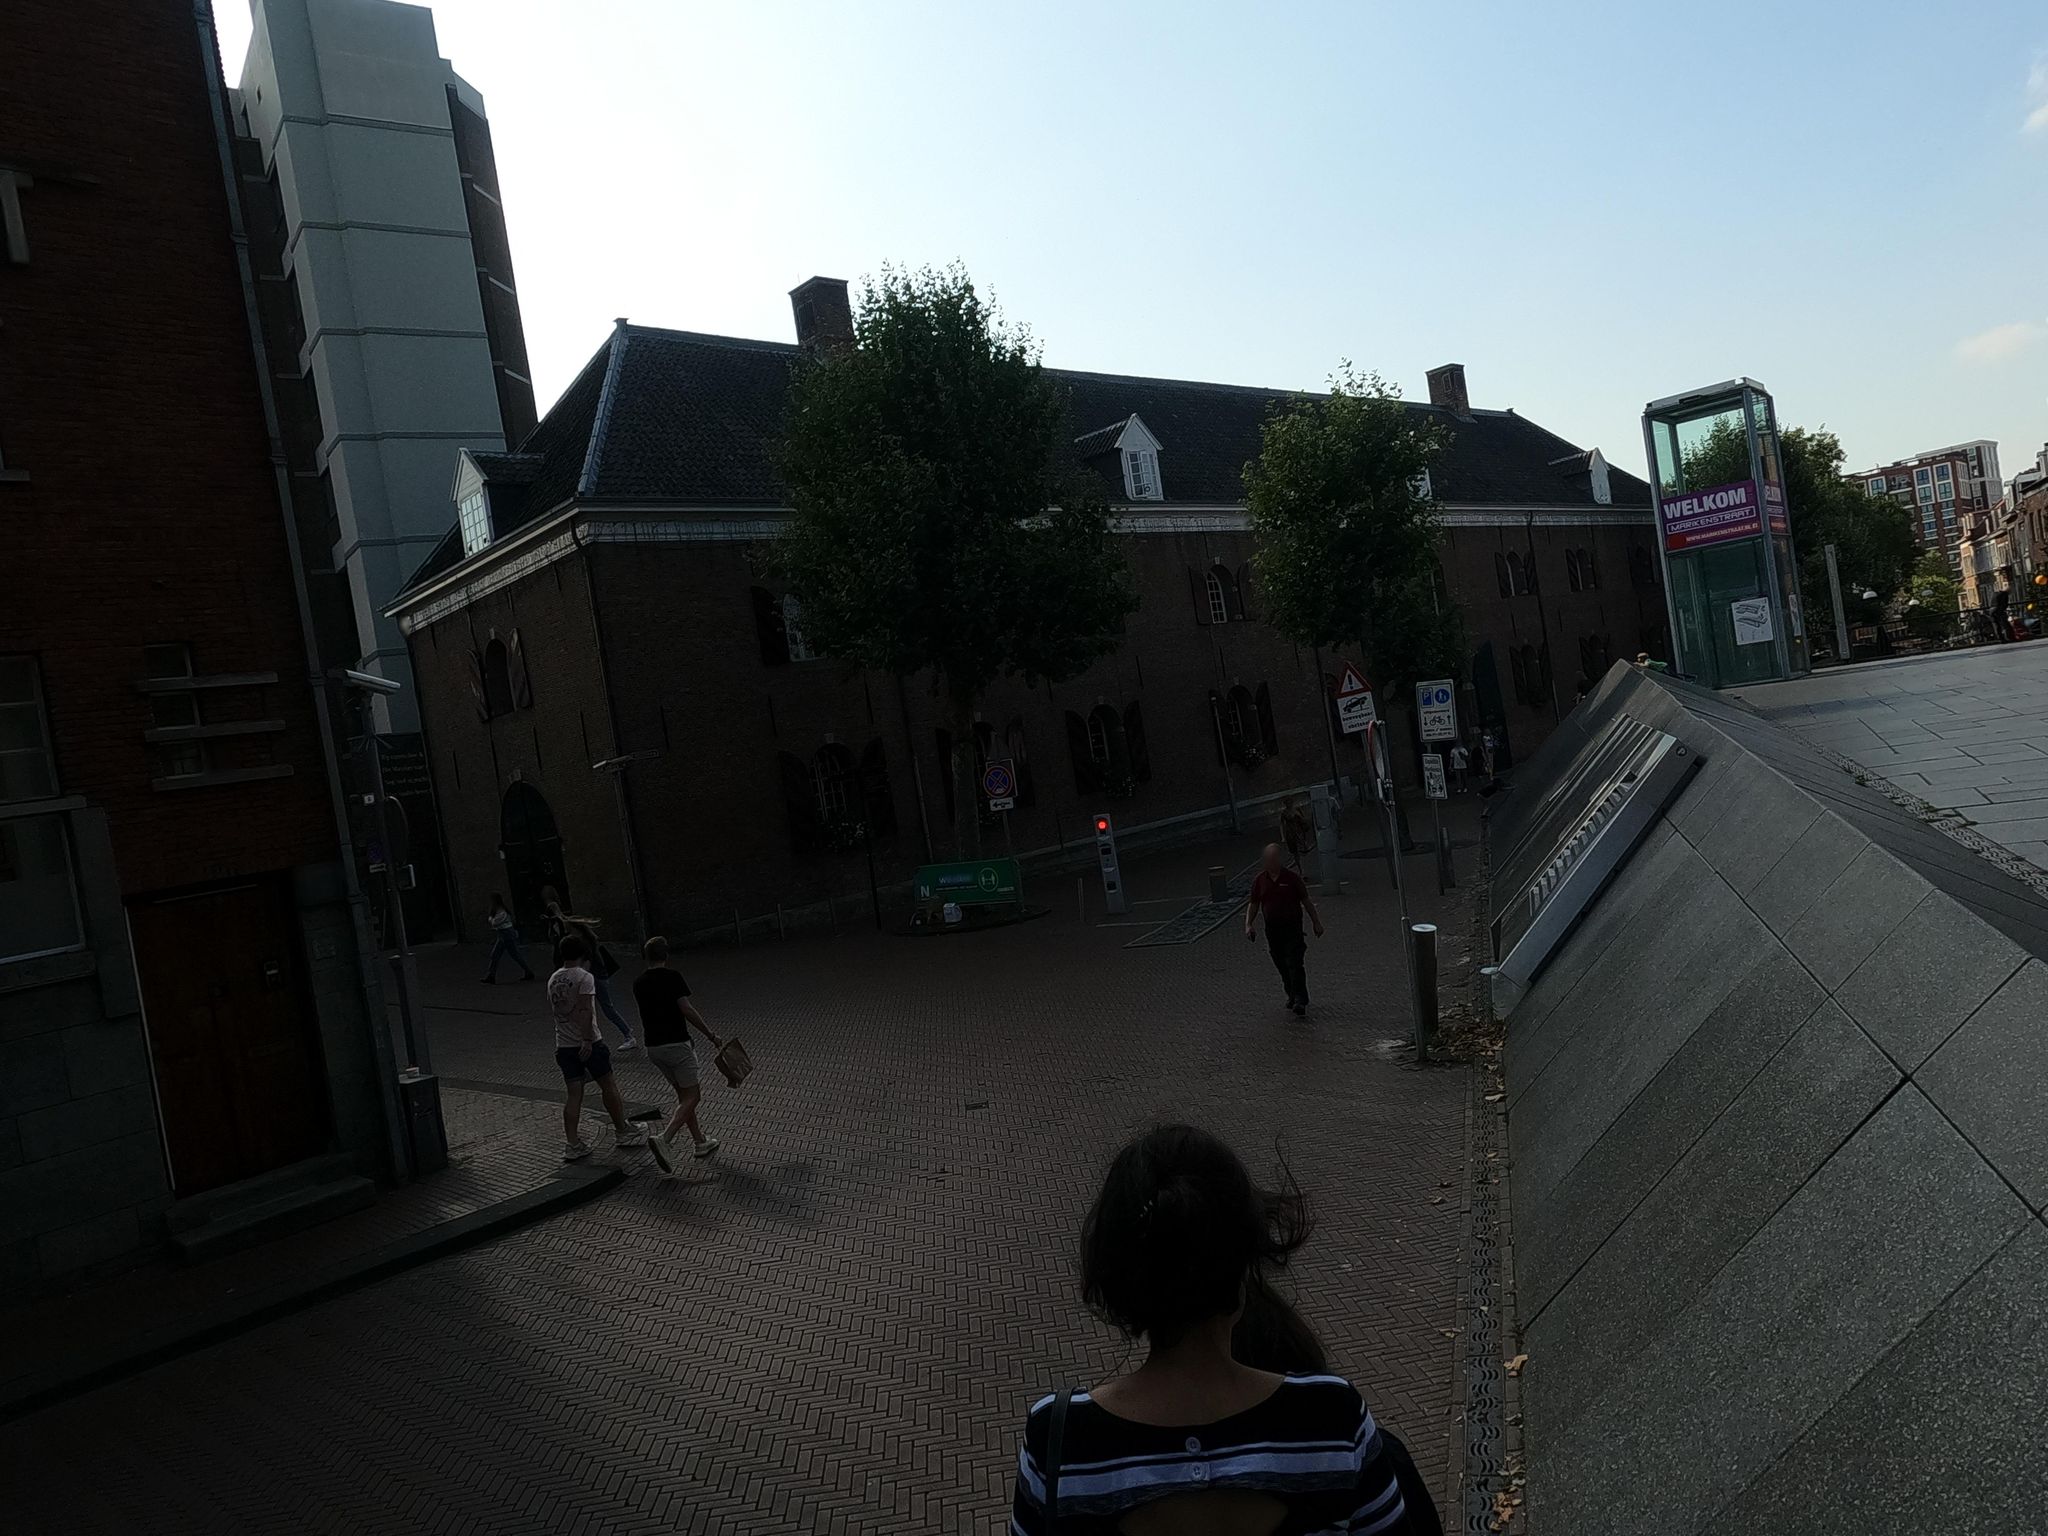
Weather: clear
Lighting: day
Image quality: good
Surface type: walking surface
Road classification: steps, pedestrian
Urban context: urban centre
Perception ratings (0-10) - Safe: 1.49, Lively: 8.32, Beautiful: 8.5, Boring: 1.91, Depressing: 1.32, Wealthy: 6.24